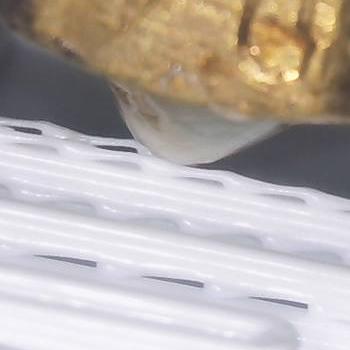
Flow rate: 42%